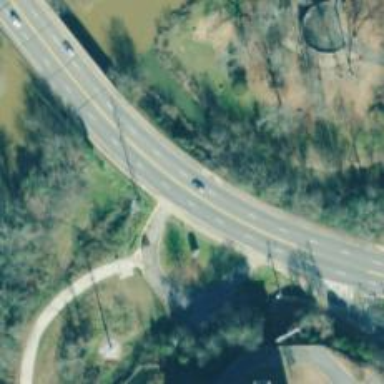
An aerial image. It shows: Primary highway with separate asphalt sidewalk.